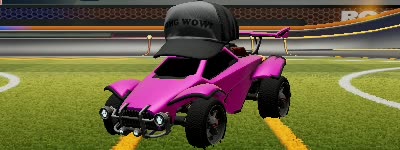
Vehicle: octane